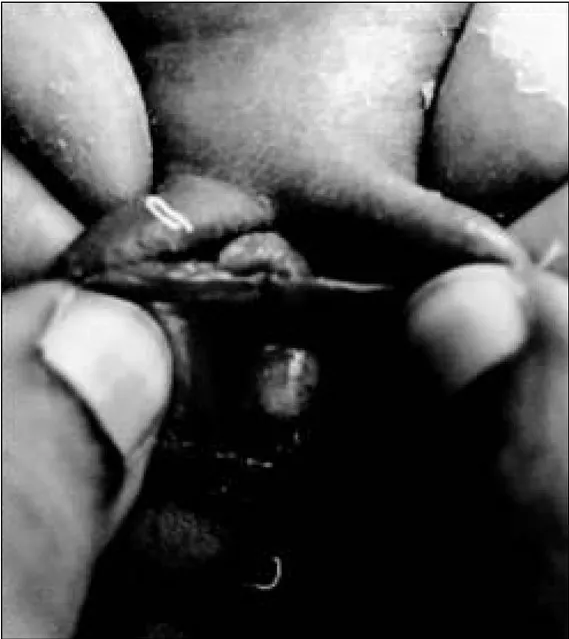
A view of the cystic mass in the left anterolateral wall of the vagina.
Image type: medical_photograph (skin_photograph)